Question: I am trying to get some Javascript working in my Rails app.
I want to have my index page allow me to edit individual items on the index page, and then reload the index page upon edit.
My index.html.erb page looks like:
'''
<div id="index">
<%= render 'index' %>
</div>
'''
In my index.js.erb I have:
'''
$('#index').html("<%=j render 'index' %>");
'''
and in my holders_controller:
'''
def edit
holder = Holder.find(params[:id])
end
def update
@holder = Holder.find(params[:id])
if @holder.update_attributes(params[:holder])
format.html { redirect_to holders_path } #, flash[:success] = "holder updated")
## ^---Line 28 in error
format.js
else
render 'edit'
end
end
'''
When I load the index page it is fine. As soon as click the edit button and it submits the form, I get the following:

But if I go back and refresh the index page, the edits are saved. What am I doing wrong?
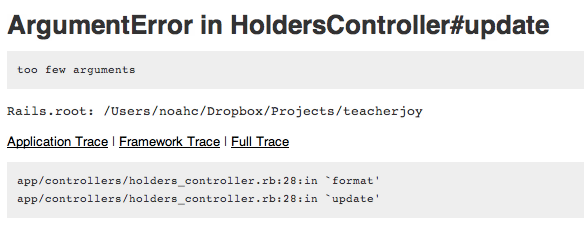
Answer: You forgot to write 'responds_to' block:
'''
def update
@holder = Holder.find(params[:id])
if @holder.update_attributes(params[:holder])
respond_to do |format|
format.html { redirect_to holders_path } #, flash[:success] = "holder updated")
format.js
end
else
render 'edit'
end
end
'''
But I am suspicious about your index.html.erb, I don't think that will really work the way you think.